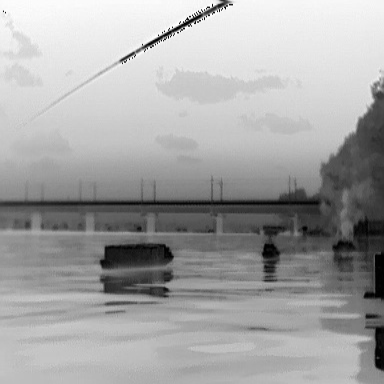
There are three objects shown in the infrared image, including a fishing_boat, and two warships.